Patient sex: M
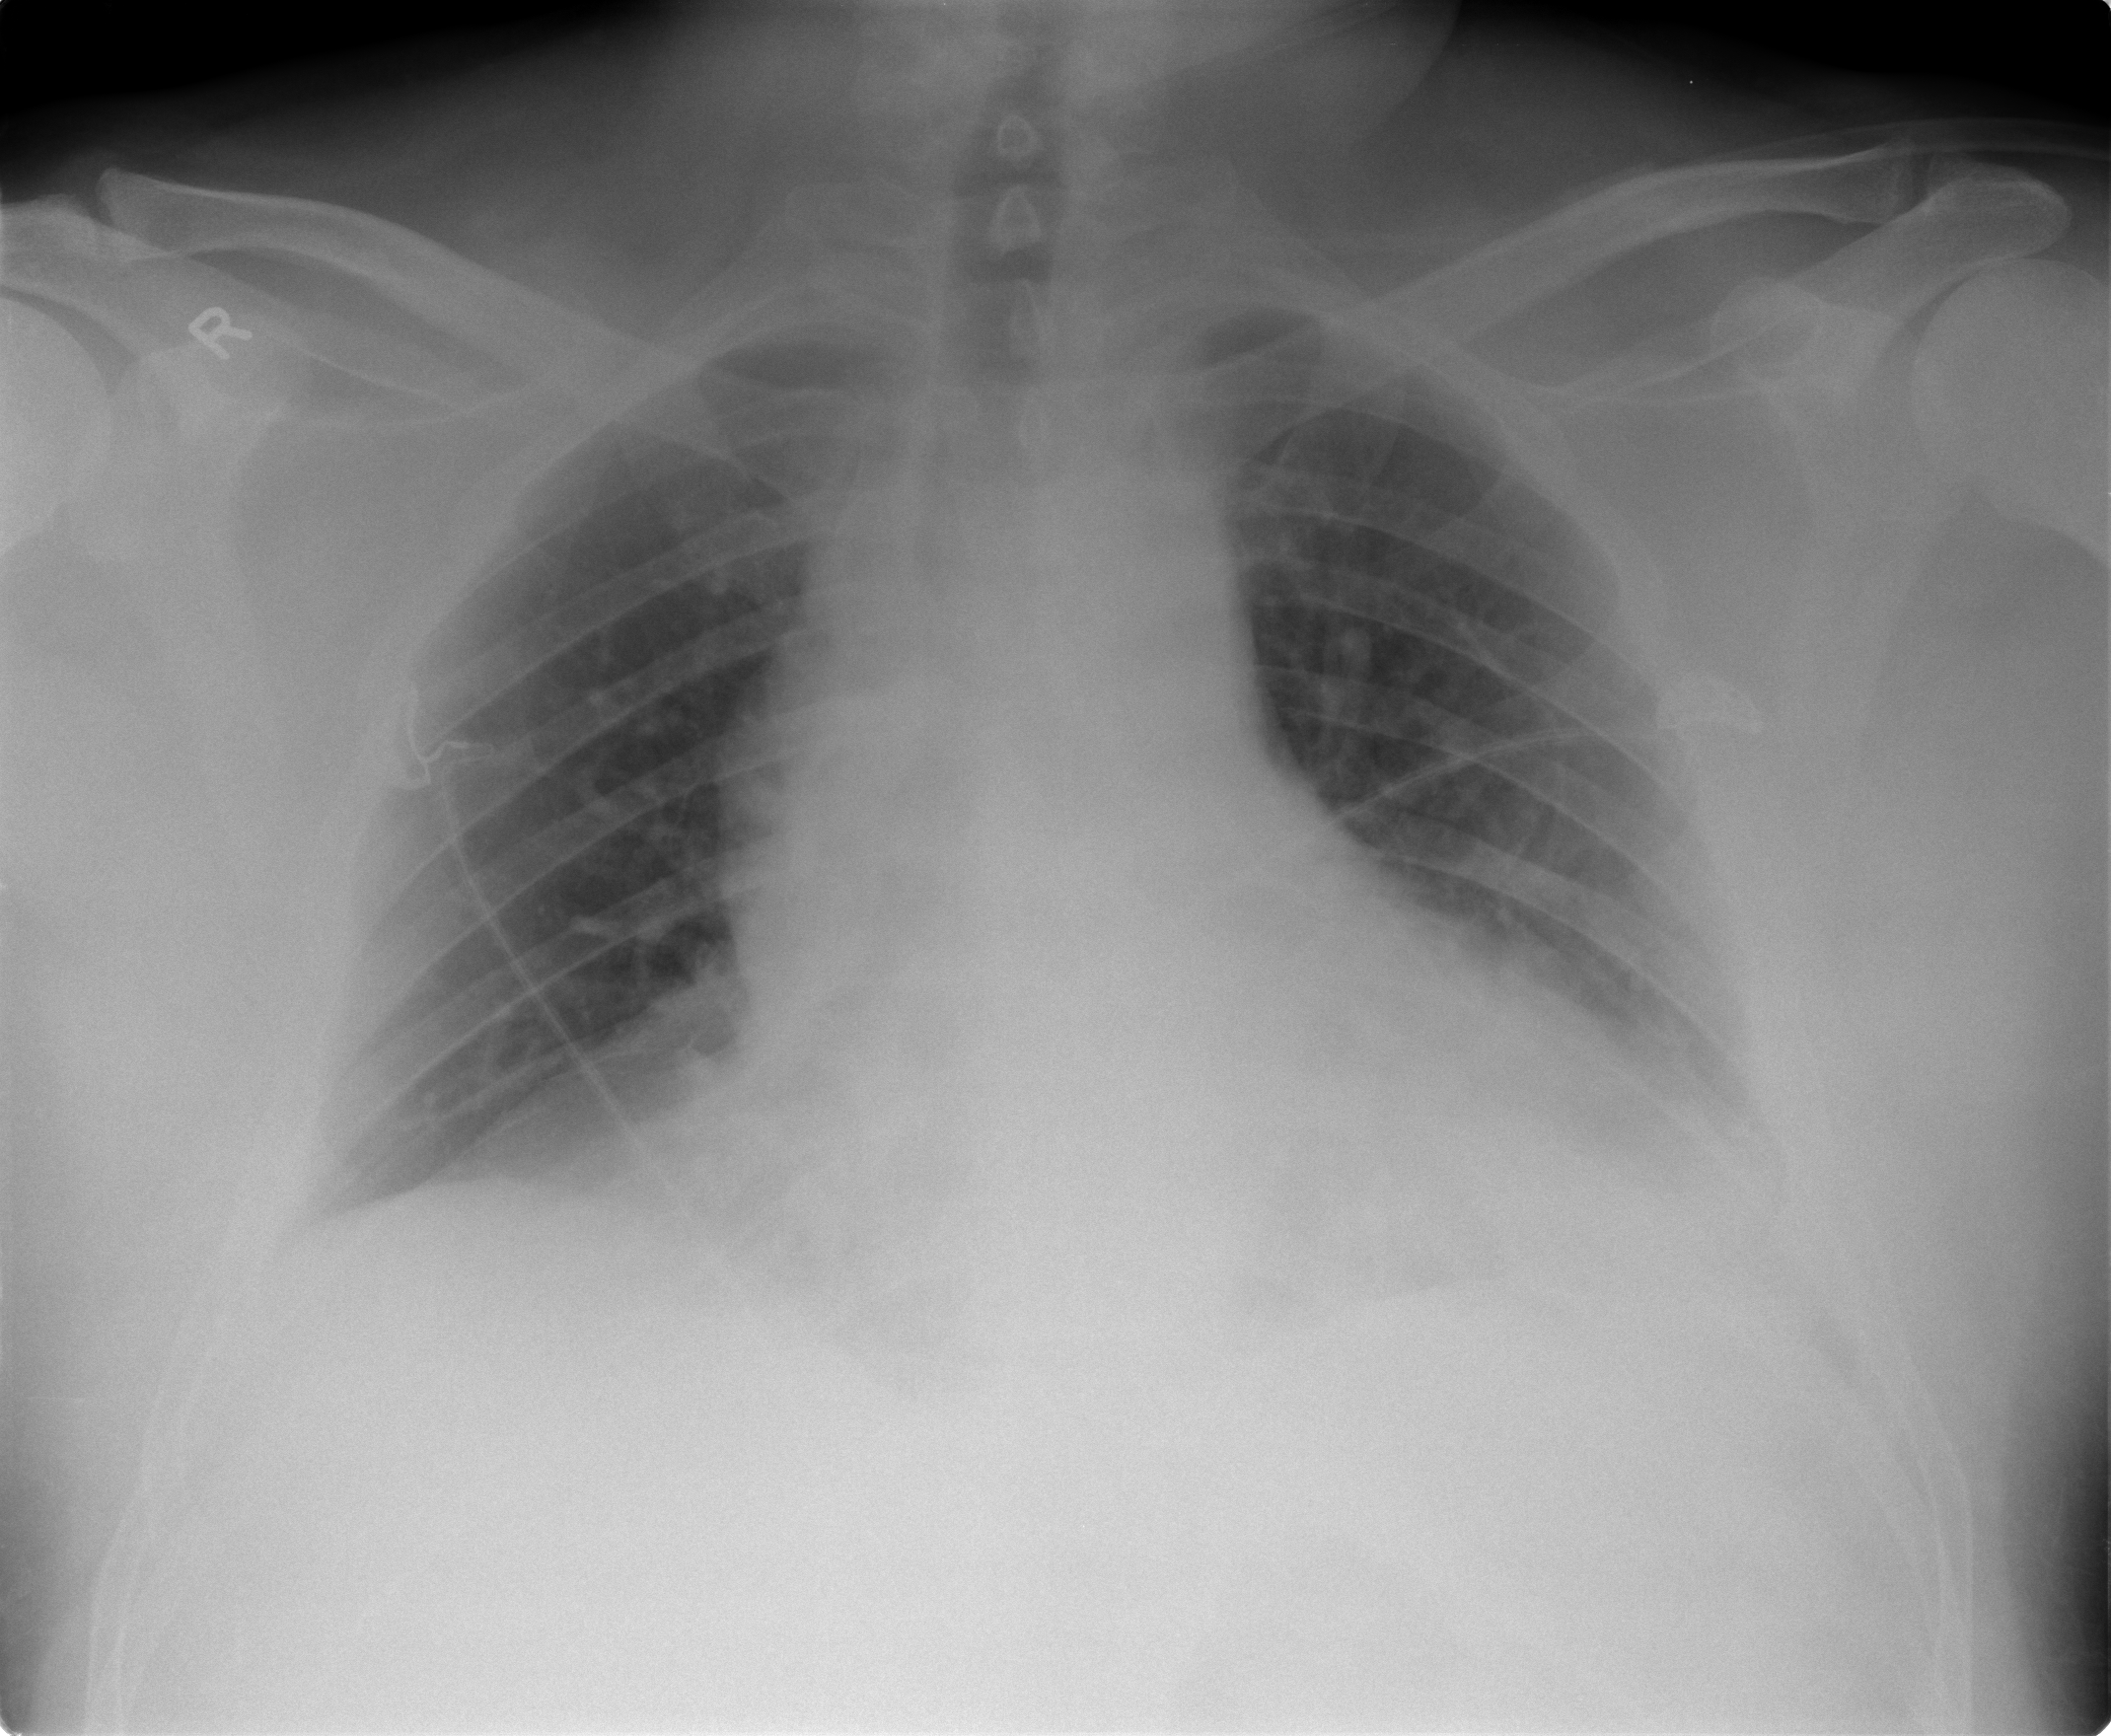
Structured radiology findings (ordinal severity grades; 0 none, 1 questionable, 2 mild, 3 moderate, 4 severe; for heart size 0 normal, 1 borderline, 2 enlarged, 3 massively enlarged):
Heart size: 0
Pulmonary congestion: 0
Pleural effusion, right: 0
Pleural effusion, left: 0
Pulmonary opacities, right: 0
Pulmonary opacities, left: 0
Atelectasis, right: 2
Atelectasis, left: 2